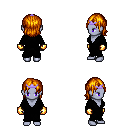
a pixel art fantasy rpg character, female body template, dark elf, purple skin, black robe, magenta pants, dark blonde long bangs hairstyle, purple tiara, gold gloves, four views (front, back, left, right), 2x2 character sprite sheet, small pixel art, hard edges, no anti-aliasing